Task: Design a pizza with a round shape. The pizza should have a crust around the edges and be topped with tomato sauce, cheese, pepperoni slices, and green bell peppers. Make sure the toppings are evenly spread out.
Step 275:
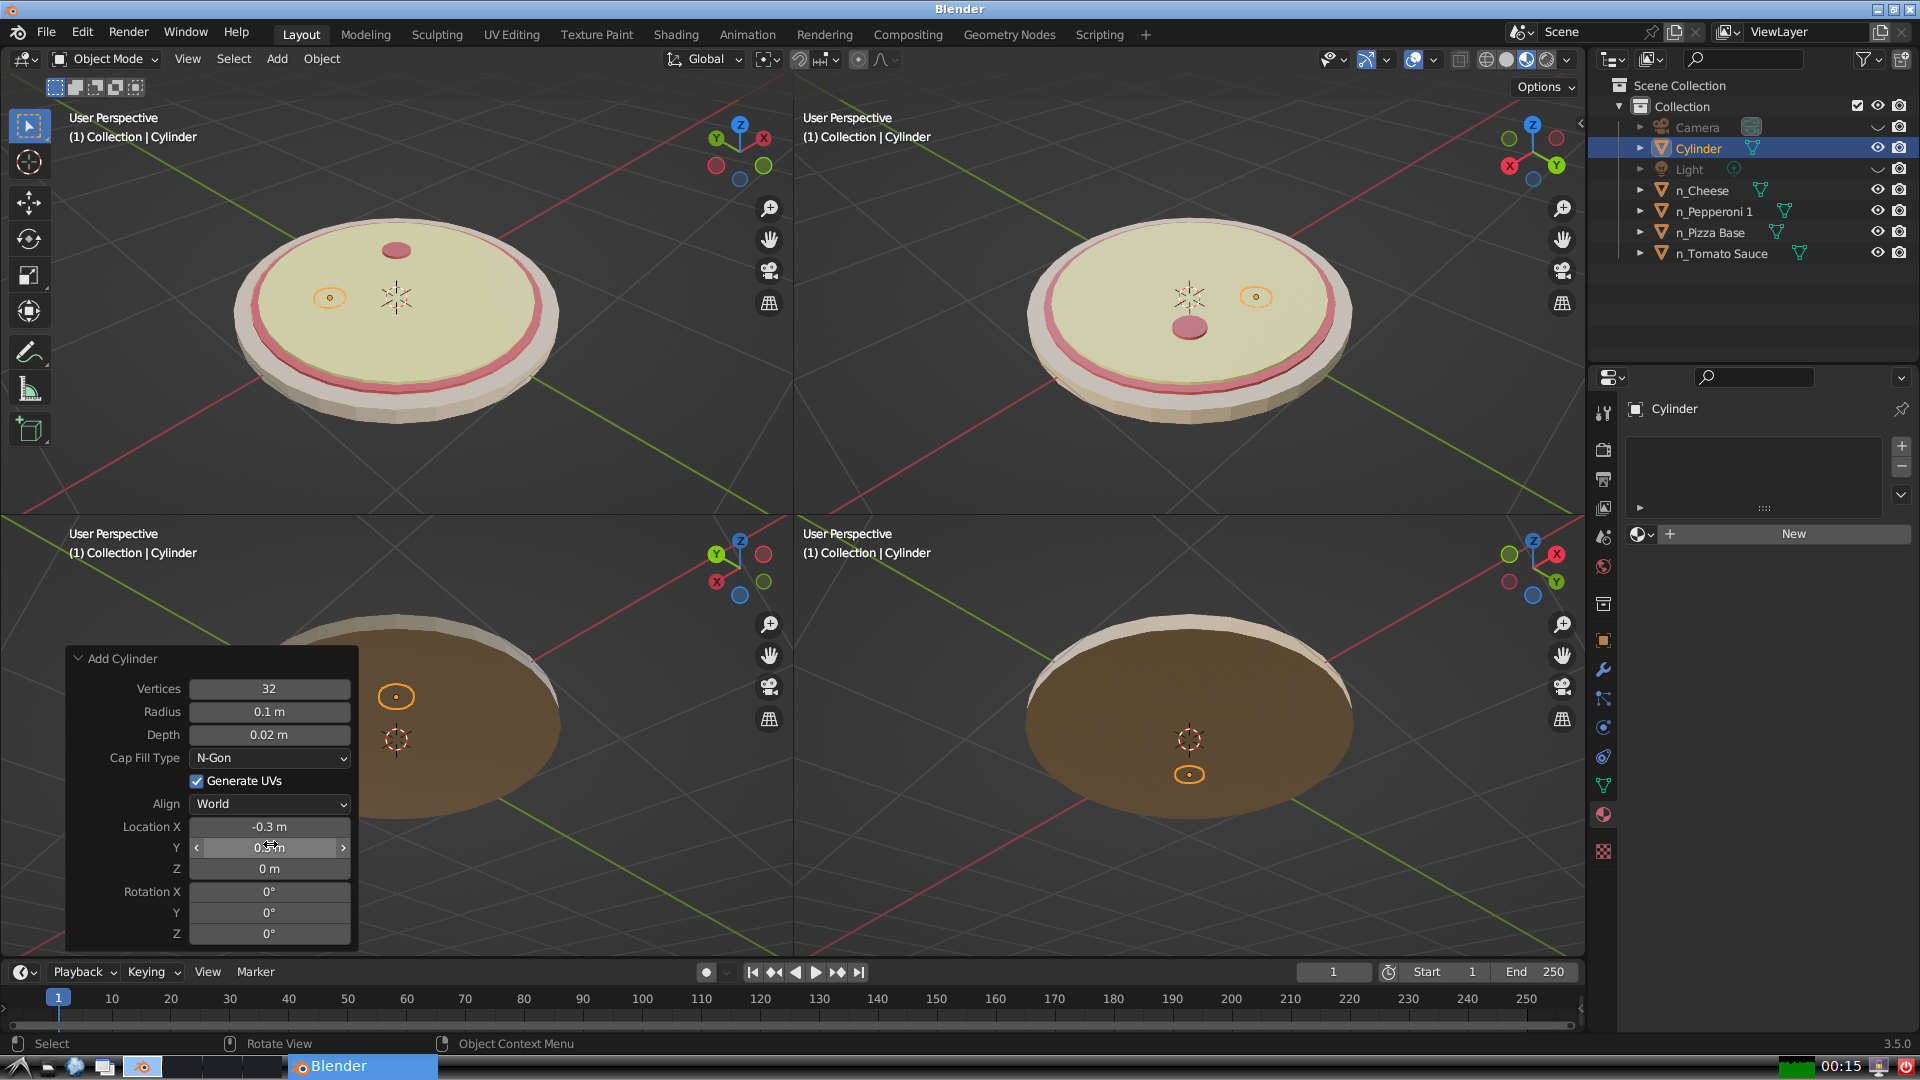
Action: {"mouse_move": [270, 868]}